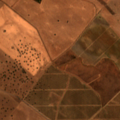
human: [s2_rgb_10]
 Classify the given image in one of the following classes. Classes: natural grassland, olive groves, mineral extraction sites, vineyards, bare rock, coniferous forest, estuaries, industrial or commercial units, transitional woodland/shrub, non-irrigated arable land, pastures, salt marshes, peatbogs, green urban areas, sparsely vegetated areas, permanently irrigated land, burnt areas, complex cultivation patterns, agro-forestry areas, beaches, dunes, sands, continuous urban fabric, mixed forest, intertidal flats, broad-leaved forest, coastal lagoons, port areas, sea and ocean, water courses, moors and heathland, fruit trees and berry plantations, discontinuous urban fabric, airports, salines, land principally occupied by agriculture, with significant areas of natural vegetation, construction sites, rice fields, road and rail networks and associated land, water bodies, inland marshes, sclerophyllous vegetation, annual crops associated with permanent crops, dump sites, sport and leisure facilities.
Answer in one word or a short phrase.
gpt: non-irrigated arable land, vineyards, olive groves, agro-forestry areas